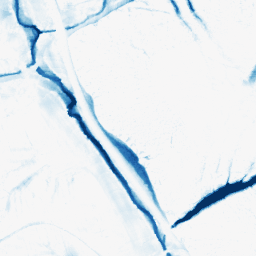
Category: morphological
Decomposition family: morphological_ellipse
Decomposition parameters: operation: closing
width: 20
height: 30
Upsampling method: regularized
Upsampling parameters: scale: 4
lambda_reg: 0.01
Upsampling scale: 4